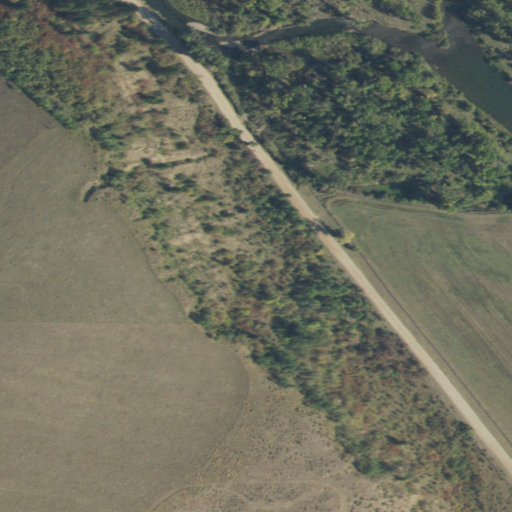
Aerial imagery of valley in Idaho named Dry Hollow containing shrub, evergreen forest, woody wetlands, open water, grassland, and cultivated crops